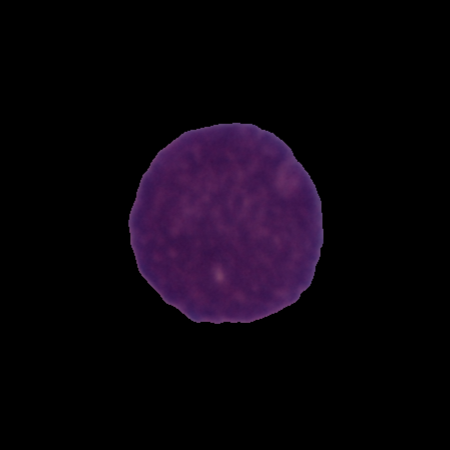
Label: cancer